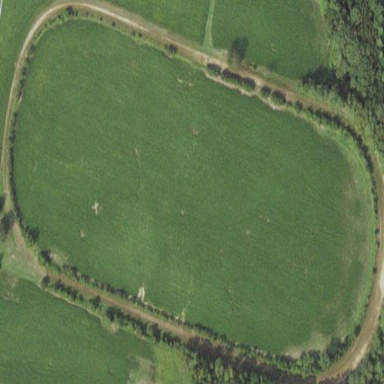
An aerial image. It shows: Bridleway.